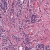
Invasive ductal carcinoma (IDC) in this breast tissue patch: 1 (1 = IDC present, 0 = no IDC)